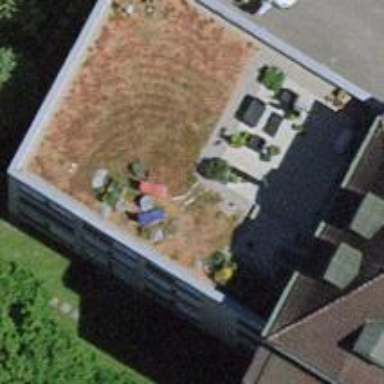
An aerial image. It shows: Office building.